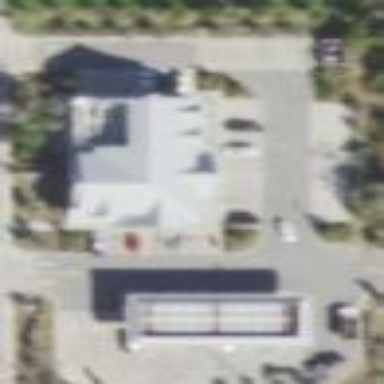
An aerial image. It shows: Fuel station.